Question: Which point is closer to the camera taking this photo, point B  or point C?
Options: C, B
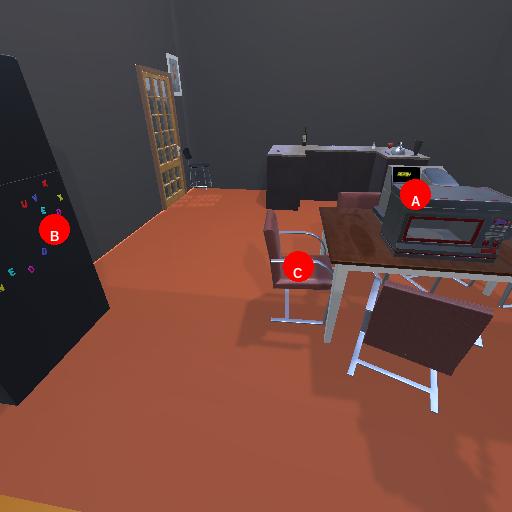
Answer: C